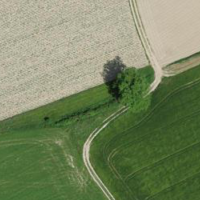
EUNIS habitat code: 52
Species observed at this site:
Pernis apivorus